Current action and preconditions to check: trajectory_clear

Your task: For each precondition in the list above, predict whether it will hold at this action.

Consider the current scene as observed from the mobile robot's camera, and analyze the predicted future states of all dynamic agents (e.g., people, animals, vehicles, or any moving entities) within the NEXT SECOND.

IMPORTANT: Only answer "very likely" if you are absolutely certain—based on strong, clear evidence—that a dynamic agent will violate the precondition in the predicted future state. Do NOT answer "very likely" for unlikely, ambiguous, or low-probability risks.

Ask yourself for each precondition: Is there a high probability, with clear and convincing evidence, that the predicted future states of any dynamic agent will interfere with the predicted future state of the currently executing action within the NEXT SECOND, causing that precondition to fail?

Assess the risk level based on these predictions. Use "likely" or "very likely" if motions create a clear risk of interference.

Use "neutral" or "improbable" if agents are nearby but their predicted paths are clearly diverging or non-conflicting.

Failure Risk Categories: "very improbable", "improbable", "neutral", "likely", "very likely"

Answer Format: Output ONLY the probability_of_failure value from these categories: "very improbable", "improbable", "neutral", "likely", "very likely"

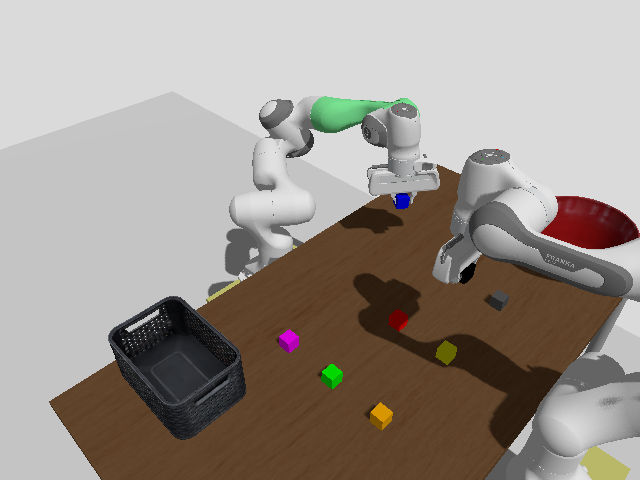

Answer: very improbable